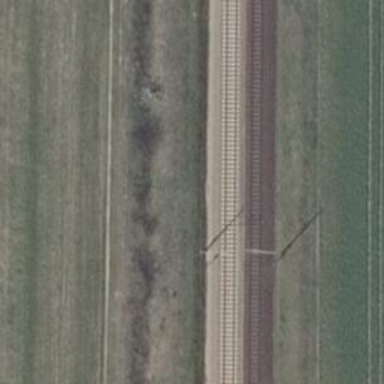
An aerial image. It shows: Milestone along the railway track with catenary mast.